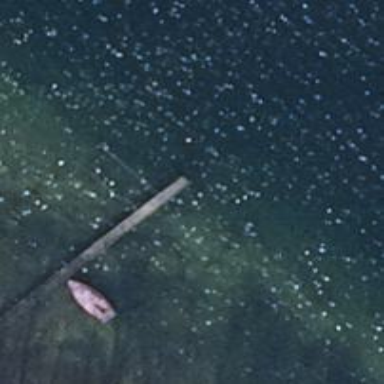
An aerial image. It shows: Man-made pier.